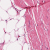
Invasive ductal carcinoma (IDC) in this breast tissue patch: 0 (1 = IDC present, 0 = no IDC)